Aerial crown-view tile of a tropical tree (Barro Colorado Island, Panama), acquired 20240716:
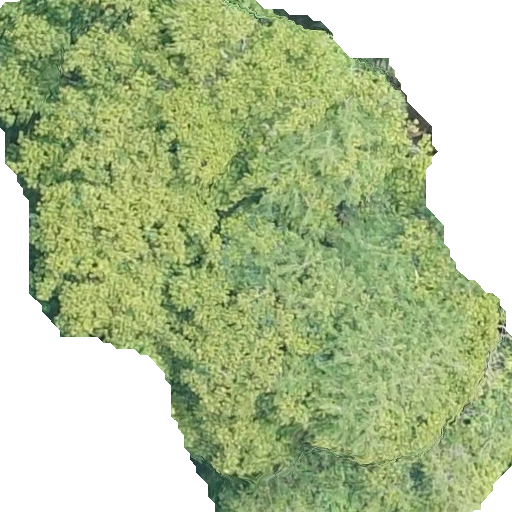
Species: Tachigali panamensis
GBIF accepted scientific name: Tachigali panamensis
Crown area: 353.497 m²